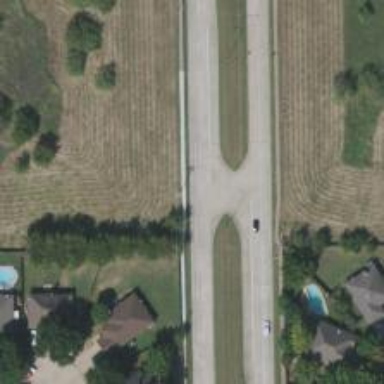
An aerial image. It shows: Secondary road.